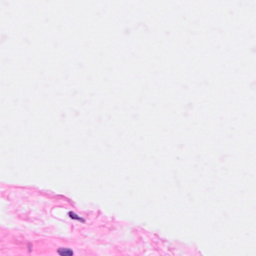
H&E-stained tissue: Breast